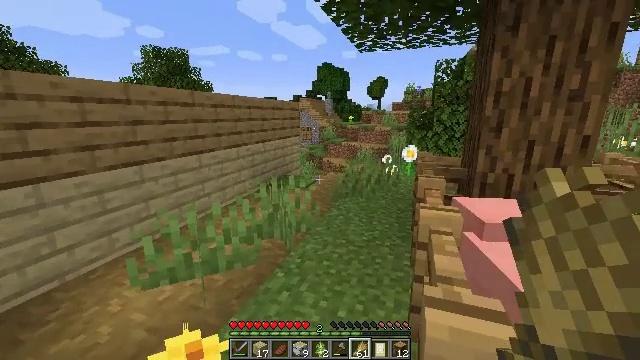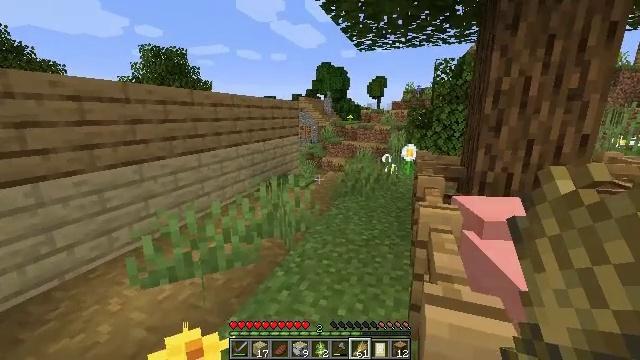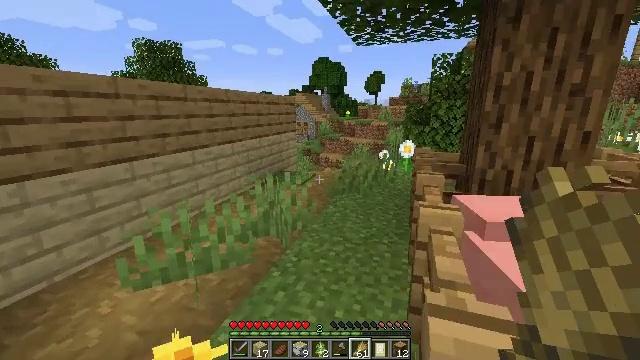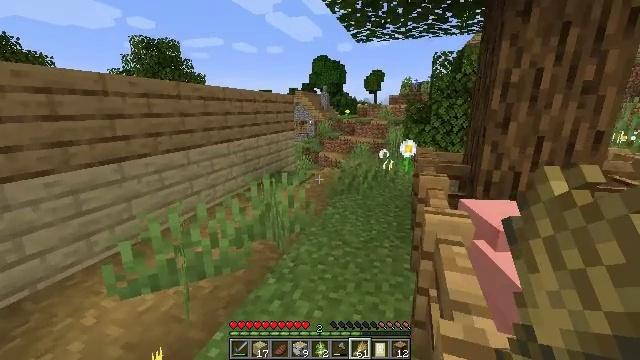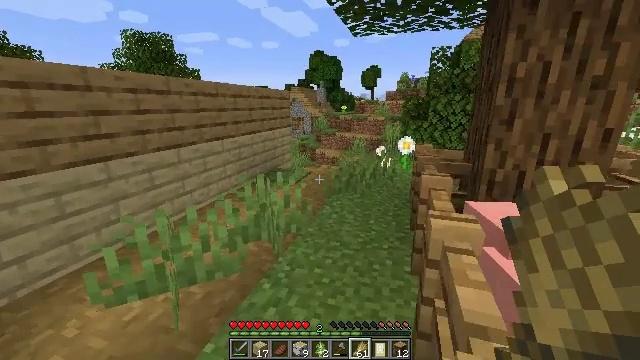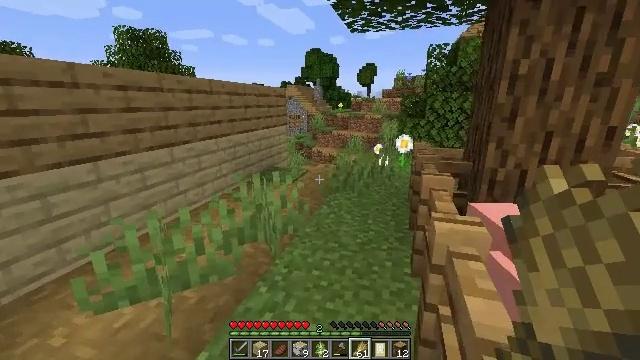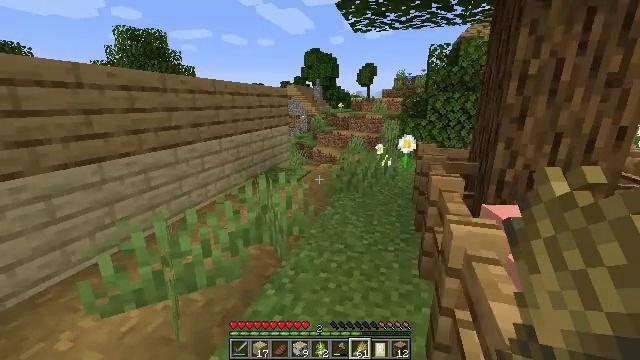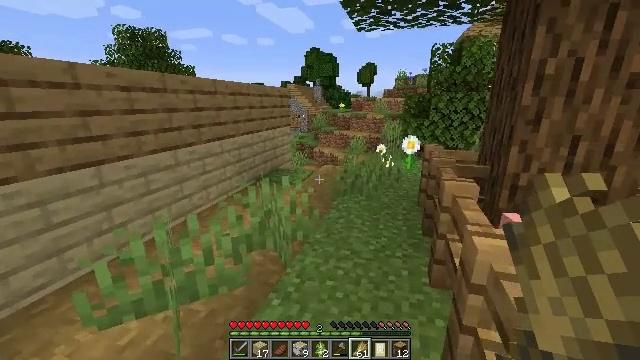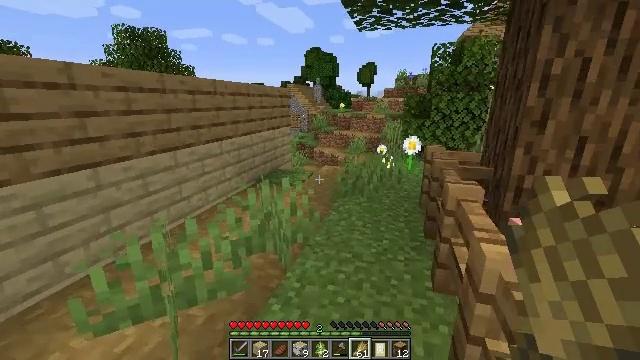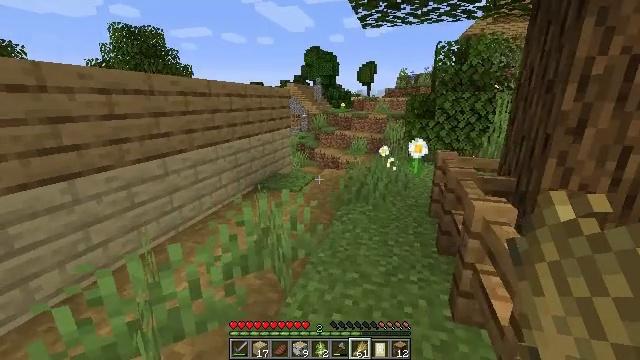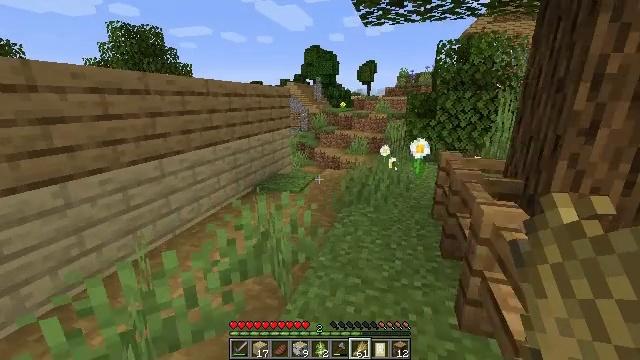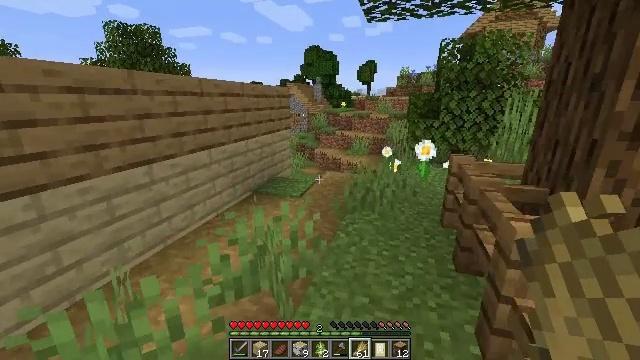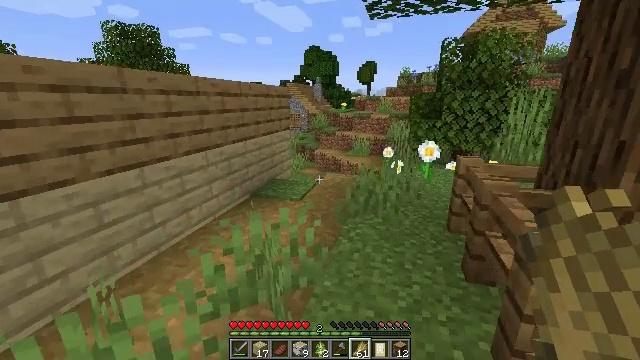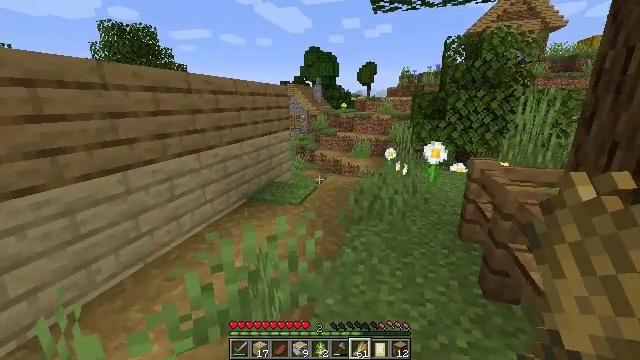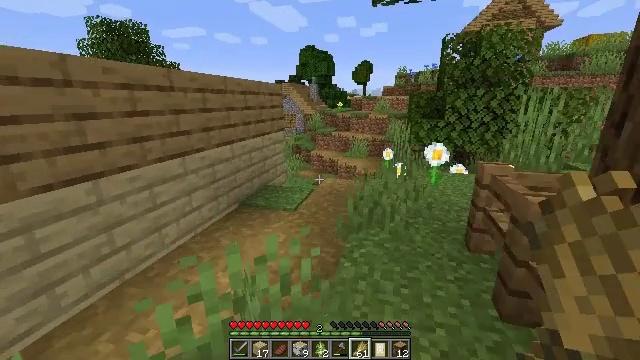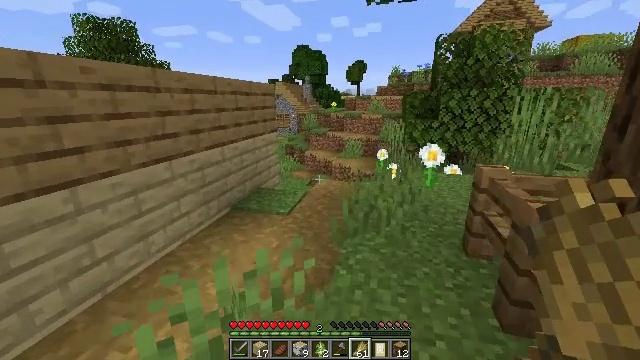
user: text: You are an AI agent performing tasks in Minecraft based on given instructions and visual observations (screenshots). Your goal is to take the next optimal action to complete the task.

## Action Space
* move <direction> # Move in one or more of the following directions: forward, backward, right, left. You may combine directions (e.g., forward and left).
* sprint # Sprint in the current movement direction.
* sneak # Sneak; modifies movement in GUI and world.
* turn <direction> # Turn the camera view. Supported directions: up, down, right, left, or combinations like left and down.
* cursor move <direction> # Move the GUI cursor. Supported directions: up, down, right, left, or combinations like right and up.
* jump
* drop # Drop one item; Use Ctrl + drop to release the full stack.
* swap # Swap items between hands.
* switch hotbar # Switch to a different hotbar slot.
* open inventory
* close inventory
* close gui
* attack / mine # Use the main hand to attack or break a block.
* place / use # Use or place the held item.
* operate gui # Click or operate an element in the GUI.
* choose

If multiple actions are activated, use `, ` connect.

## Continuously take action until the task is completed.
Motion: motion action
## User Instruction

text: Gather beetroots by breaking the plants.
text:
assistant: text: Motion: no_op
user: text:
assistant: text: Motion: move forward
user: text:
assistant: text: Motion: move forward
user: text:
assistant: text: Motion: move forward
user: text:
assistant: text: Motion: move forward
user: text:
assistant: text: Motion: move forward
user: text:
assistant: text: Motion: move forward
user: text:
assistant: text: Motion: move forward
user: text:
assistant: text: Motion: move forward
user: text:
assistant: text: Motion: move forward
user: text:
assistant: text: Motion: move forward
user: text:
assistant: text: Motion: move forward
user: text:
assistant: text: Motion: move forward
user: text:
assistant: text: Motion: move forward
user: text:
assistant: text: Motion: move forward, turn right
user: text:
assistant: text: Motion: move forward
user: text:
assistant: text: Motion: move forward, turn right
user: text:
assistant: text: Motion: move forward, turn right
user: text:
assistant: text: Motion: move forward, turn right
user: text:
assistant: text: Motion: move forward, turn right
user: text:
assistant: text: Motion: move forward, turn right
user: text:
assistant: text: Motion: move forward, turn right
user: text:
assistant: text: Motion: move forward
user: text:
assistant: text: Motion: move forward
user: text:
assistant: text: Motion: move forward
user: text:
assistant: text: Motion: move forward
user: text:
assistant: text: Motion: move forward
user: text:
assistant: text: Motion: move forward
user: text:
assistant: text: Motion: move forward
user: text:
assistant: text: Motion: move forward